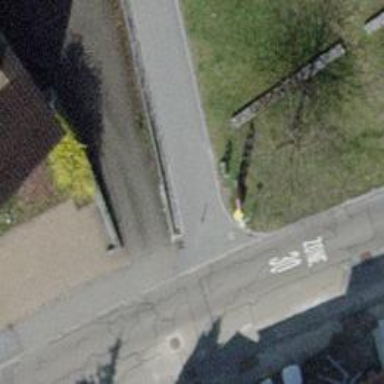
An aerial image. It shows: Bollard barrier.